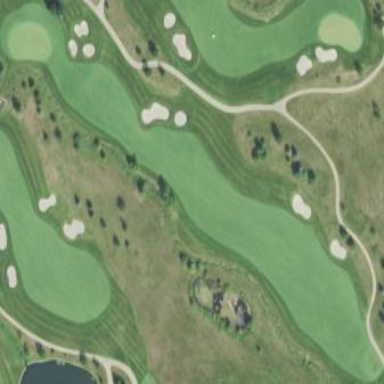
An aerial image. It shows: Golf fairway surrounded by grass.